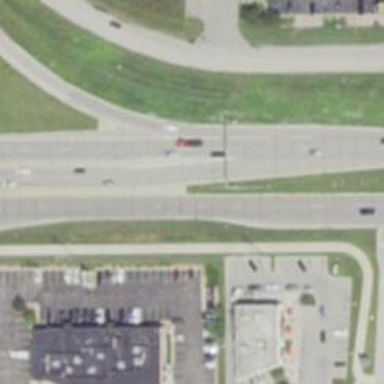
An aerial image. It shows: Primary link road with asphalt surface.